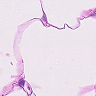
Metastatic tissue present: no